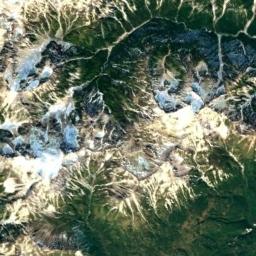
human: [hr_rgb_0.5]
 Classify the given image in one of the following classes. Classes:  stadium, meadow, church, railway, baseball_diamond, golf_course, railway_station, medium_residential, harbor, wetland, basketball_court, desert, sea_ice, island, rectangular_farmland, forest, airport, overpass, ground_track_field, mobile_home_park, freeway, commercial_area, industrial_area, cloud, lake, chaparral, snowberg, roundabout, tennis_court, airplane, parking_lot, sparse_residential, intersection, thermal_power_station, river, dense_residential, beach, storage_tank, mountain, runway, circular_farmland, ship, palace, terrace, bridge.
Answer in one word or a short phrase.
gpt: snowberg